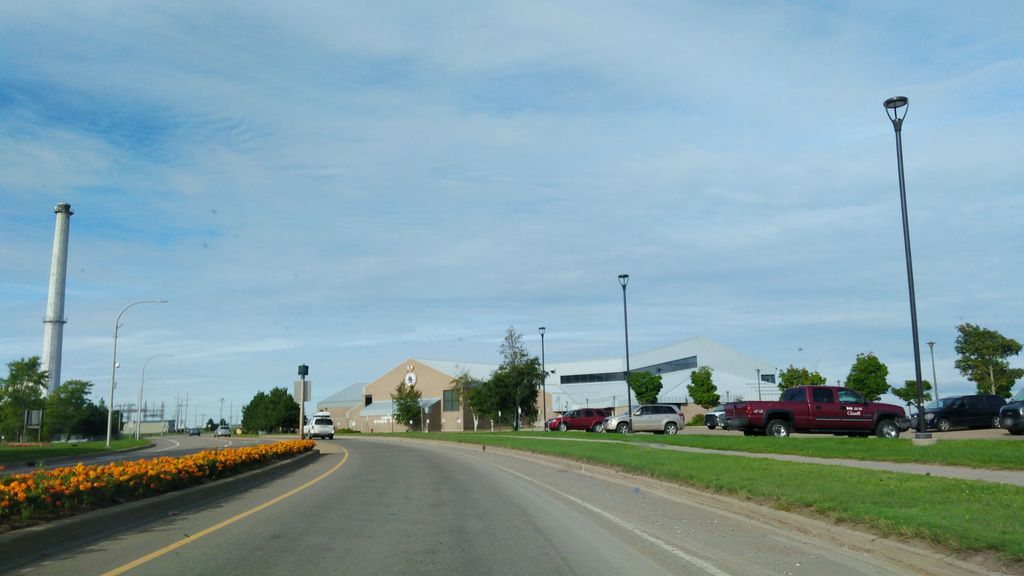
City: charlottetown